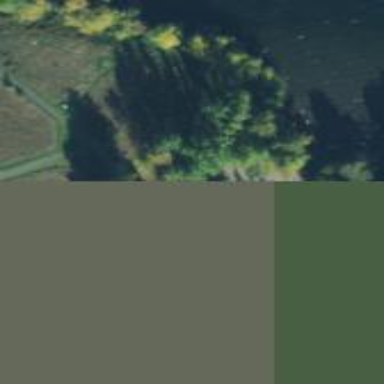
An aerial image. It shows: Mixed woodland with variety of leaf types and cycles.